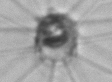
Label: Bacteriastrum